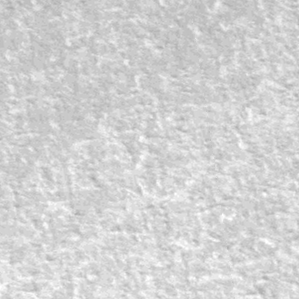
Label: frost